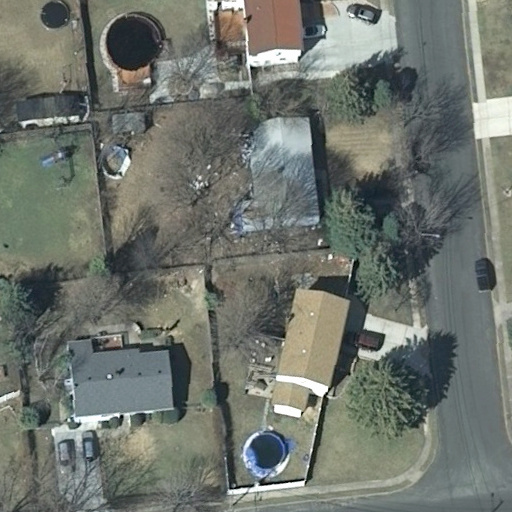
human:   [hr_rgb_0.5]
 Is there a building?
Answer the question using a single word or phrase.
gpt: yes

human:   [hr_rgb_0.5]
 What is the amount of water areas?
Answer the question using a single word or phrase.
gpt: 0

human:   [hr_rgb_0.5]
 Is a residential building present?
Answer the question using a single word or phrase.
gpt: yes

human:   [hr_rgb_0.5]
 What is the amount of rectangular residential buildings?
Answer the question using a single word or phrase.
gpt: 2

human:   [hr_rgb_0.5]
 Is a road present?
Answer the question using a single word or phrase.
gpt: yes

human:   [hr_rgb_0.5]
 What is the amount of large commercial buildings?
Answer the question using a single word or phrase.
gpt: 0

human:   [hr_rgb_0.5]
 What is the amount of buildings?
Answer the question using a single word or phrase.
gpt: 5

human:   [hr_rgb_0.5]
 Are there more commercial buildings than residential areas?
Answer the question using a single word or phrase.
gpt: no

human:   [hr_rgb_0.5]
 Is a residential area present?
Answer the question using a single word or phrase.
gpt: yes

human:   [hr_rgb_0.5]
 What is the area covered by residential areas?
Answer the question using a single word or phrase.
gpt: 10611m2

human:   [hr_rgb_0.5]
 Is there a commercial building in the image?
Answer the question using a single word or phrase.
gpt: no

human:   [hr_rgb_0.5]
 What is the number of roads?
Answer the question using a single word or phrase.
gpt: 2

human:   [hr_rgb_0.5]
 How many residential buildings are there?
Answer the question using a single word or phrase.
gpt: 4

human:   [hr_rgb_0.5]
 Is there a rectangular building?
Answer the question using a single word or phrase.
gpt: yes

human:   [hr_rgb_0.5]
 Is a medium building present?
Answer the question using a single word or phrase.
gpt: yes

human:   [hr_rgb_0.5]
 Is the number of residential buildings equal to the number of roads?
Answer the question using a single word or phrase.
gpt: no

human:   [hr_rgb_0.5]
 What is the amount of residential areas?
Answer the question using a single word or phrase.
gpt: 1

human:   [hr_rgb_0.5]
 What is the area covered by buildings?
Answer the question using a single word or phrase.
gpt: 884m2

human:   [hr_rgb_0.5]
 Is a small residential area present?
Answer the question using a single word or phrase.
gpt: no

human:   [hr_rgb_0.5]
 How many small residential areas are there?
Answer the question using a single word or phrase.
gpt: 0

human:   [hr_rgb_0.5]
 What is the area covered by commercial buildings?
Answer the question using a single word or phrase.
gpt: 0m2

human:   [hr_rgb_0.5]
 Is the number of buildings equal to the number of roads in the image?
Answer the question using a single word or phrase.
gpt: no

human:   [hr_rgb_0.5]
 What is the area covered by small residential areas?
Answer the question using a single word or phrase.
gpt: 0m2

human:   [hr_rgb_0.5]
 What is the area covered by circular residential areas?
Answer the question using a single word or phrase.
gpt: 0m2

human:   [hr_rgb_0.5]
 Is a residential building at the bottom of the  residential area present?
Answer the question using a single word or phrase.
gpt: no

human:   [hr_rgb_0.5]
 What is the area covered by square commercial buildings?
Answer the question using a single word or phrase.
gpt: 0m2

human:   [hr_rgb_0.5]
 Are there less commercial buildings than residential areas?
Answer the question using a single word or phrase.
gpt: yes

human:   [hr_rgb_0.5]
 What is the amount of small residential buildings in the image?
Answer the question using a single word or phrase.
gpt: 1

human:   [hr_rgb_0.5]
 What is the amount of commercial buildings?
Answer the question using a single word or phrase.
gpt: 0

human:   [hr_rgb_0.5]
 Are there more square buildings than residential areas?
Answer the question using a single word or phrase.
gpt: no

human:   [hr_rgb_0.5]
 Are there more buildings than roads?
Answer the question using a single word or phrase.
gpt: yes

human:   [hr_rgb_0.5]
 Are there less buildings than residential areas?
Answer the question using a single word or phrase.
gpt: no

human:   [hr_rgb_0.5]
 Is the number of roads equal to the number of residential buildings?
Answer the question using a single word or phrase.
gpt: no

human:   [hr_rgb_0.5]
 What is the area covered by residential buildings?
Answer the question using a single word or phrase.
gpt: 862m2

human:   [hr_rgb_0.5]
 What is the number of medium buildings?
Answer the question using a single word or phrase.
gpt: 3

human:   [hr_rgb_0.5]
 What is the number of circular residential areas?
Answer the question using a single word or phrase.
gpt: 0

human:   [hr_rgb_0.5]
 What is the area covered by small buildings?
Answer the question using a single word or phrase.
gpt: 52m2

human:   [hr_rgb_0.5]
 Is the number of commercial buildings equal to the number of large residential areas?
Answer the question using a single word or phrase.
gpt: no

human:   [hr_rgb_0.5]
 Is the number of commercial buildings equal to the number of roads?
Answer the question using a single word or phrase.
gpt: no

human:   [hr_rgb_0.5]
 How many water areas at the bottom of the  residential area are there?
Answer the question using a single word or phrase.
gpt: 0

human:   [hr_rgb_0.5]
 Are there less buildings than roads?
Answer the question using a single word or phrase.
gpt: no

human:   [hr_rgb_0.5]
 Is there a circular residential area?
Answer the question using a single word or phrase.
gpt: no

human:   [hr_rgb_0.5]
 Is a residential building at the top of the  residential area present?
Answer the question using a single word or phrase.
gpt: yes

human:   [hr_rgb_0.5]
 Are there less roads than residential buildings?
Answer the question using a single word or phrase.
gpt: yes

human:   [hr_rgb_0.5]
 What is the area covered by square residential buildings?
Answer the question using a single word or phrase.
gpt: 0m2

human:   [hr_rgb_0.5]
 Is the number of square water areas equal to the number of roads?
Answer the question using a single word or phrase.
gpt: no

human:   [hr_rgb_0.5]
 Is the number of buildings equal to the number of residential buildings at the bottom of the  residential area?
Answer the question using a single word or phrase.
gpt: no

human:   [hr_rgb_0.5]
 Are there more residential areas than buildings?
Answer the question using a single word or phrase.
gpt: no

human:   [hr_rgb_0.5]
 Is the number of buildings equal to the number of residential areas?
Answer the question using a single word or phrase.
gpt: no

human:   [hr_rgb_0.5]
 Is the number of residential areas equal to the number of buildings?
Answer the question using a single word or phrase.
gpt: no

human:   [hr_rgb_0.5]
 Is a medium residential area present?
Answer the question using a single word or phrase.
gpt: no

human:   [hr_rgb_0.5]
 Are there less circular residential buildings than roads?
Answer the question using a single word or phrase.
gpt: yes

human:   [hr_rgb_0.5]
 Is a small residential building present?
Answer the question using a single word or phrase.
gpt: yes

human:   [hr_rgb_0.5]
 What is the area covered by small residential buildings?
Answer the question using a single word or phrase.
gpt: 30m2

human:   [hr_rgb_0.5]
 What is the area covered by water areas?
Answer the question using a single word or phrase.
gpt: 0m2

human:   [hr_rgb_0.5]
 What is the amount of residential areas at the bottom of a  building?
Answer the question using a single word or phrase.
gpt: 1

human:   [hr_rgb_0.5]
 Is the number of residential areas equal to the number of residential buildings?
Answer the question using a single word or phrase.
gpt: no

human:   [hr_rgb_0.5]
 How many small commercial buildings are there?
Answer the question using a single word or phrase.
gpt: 0

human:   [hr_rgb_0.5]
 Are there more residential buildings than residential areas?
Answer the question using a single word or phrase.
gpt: yes

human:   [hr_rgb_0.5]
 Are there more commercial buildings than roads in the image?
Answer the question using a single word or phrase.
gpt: no

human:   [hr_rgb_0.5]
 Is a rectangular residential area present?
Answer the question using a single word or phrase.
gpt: yes

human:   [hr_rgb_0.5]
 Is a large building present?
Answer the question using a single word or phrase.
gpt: no

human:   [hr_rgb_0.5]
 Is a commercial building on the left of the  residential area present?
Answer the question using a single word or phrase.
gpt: no

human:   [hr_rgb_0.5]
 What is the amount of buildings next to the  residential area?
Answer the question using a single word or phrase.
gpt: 5